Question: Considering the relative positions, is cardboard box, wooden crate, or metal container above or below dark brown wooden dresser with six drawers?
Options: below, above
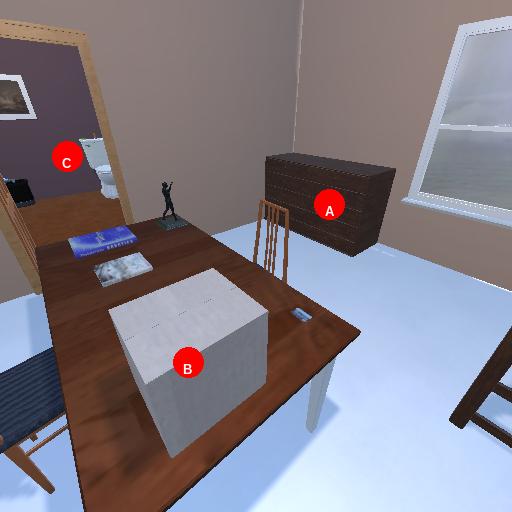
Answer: below